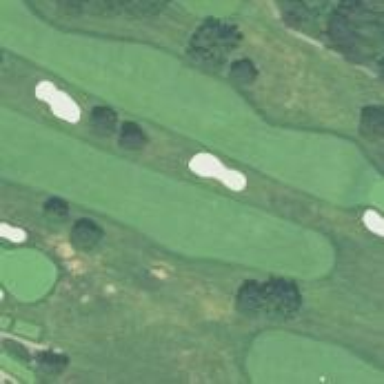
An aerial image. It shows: Grassy area designated as golf fairway.